Question: I'm trying to get Delphi to Round like Excel but I can't. Here is the code:
'''
procedure TForm1.Button1Click(Sender: TObject);
var
s : string;
c : currency;
begin
c := 54321.245;
s := '';
s := s + Format('Variable: %m',[c]);
s := s + chr(13);
s := s + Format(' Literal: %m',[54321.245]);
ShowMessage(s);
end;
'''

I'm using a currency variable that is set to 54321.245 and when I format this variable it rounds using Bankers Rounding. However, when I format the same value as a literal it rounds the way that Excel rounds.
I was expecting this to round to whether it's formating a currency variable or a literal value. How can I make sure that Delphi rounds the same way as Excel every time?
'''
The rounding I expect to see is as follows:
54,321.245 = 54,321.25
54,<PHONE> = 54,321.24
54,<PHONE> = 54,421.25
'''
I am only using literals to show the different ways Delphi rounds. I expect to use variables in the actual code.
If I change the variable from to it rounds correctly
Some have suggested that I do not have a clear understanding of my requirements, this is absolutely not true. I have a very clear understanding of my requirements, I'm obviously not doing a very good job of explaining them. The rounding method I want is two decimal places. When the deimal part has a thousandths value >= 0.005 I want it rounded to 0.01 the currency type offered by Delphi does not do this. I also tried this example using Microsoft SQL with a money datatype (which I assumed was the same as Delphi's currency) and SQL rounds it's money type the way I described.
- -
Good Article: <URL>
Possible Solution: <URL>
Here is one of the solutions from the Embarcadero discussion
'''
function RoundCurrency(const Value: Currency): Currency;
var
V64: Int64 absolute Result;
Decimals: Integer;
begin
Result := Value;
Decimals := V64 mod 100;
Dec(V64, Decimals);
case Decimals of
-99 .. -50 : Dec(V64, 100);
50 .. 99 : Inc(V64, 100);
end;
end;
'''
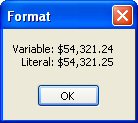
Answer: If I understand you correctly, you are looking for this:
'''
function RoundTo2dp(Value: Currency): Currency;
begin
Result := Trunc(Value*100+IfThen(Value>0, 0.5, -0.5))/100;
end;
'''